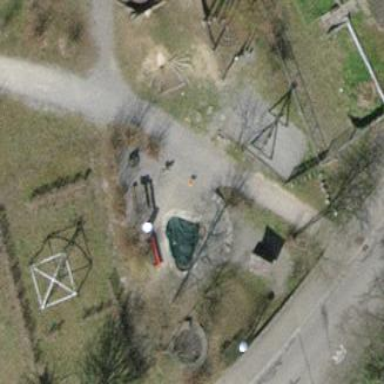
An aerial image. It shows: Playground area for leisure activities on the land.